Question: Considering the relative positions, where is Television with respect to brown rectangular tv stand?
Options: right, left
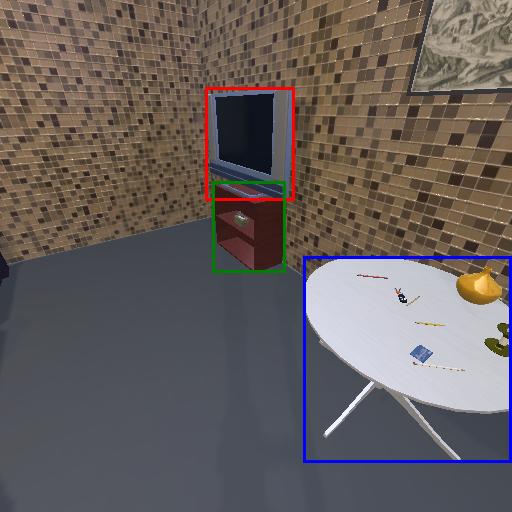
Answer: right